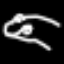
Label: frog